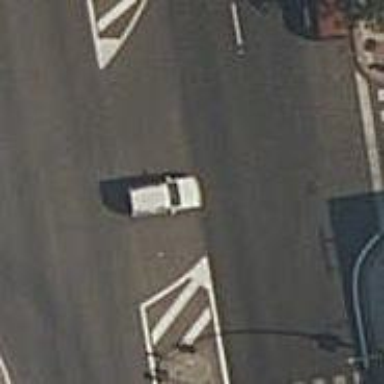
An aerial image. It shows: Road with traffic signals.